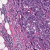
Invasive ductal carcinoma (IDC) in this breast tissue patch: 1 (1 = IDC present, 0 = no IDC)